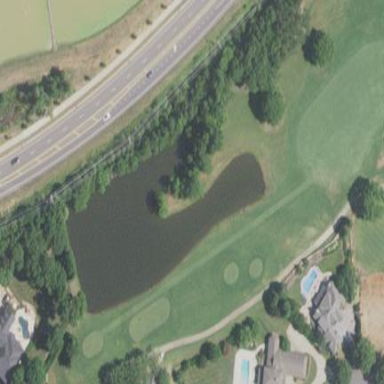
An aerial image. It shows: Water hazard on golf course. The hazard is natural water feature.